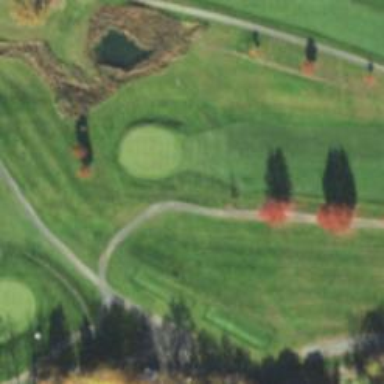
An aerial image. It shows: Golf hole.